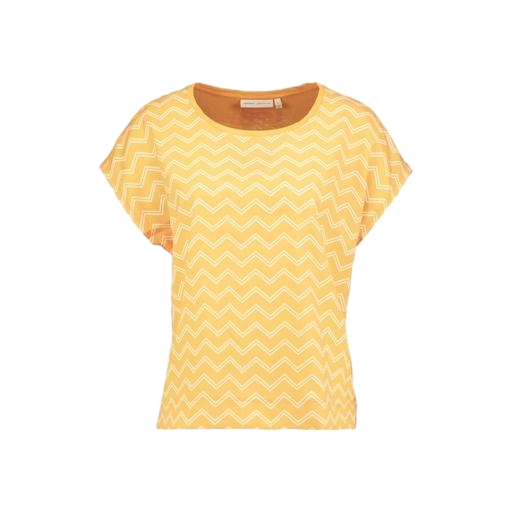
short-sleeve top only macy, yellow and white t shirt, multicolor women's boxy lamé jacquard t-shirt gold, white background